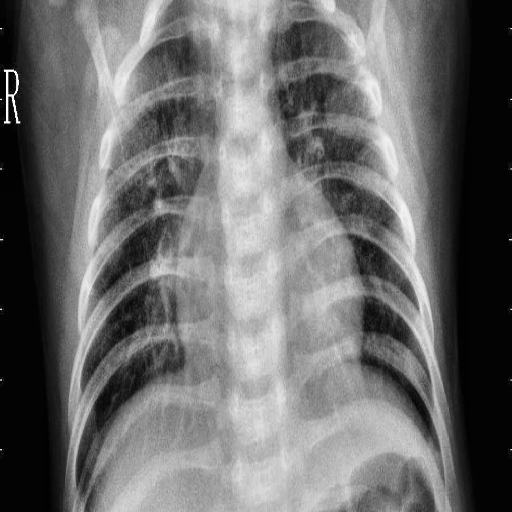
Finding: PNEUMONIA